Aerial crown-view tile of a tropical tree (Barro Colorado Island, Panama), acquired 20250317:
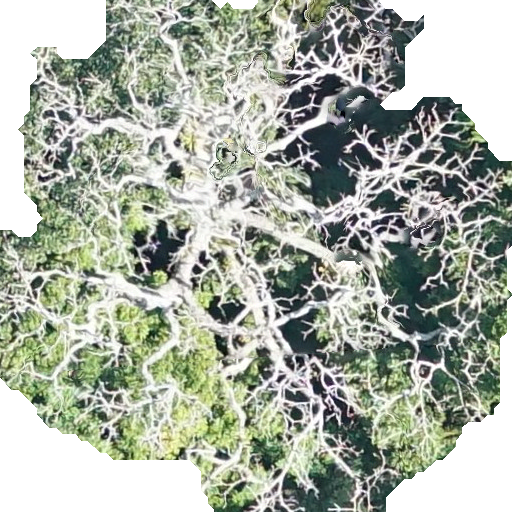
Species: Ceiba pentandra
GBIF accepted scientific name: Ceiba pentandra
Crown area: 335.701 m²